Brain MRI, t2w sequence, axial 2D slice.
Patient: age 18, sex F, weight 95 kg, height 1.95 m
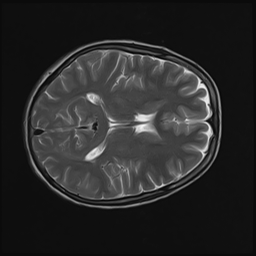